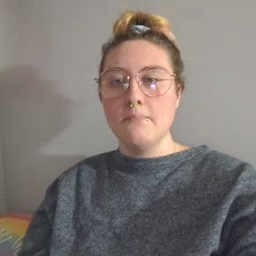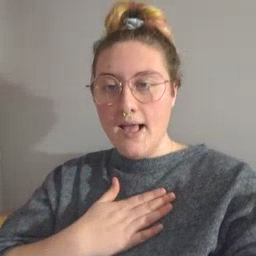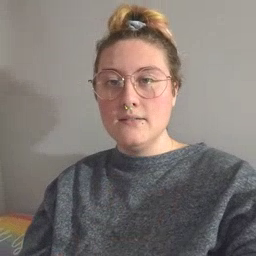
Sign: minemy